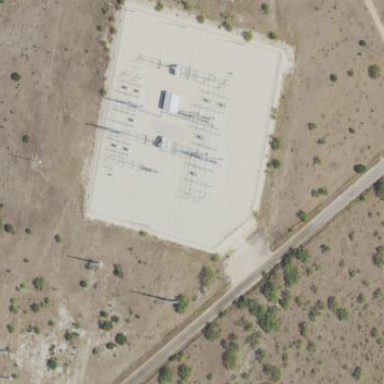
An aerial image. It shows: Outdoor power substation enclosed by fence. The substation operates at the transmission level.